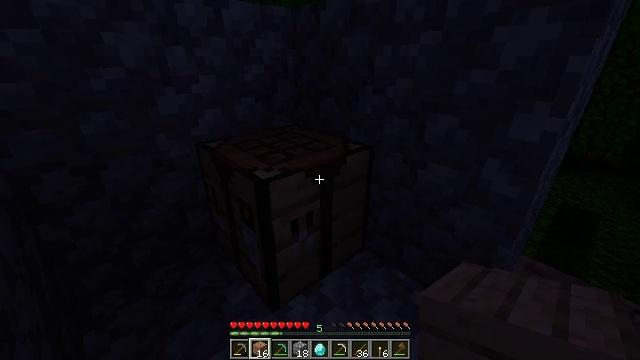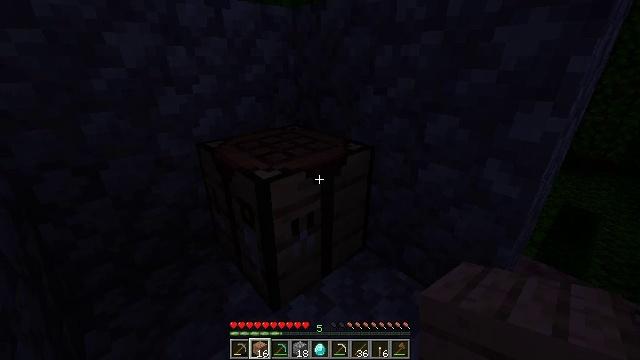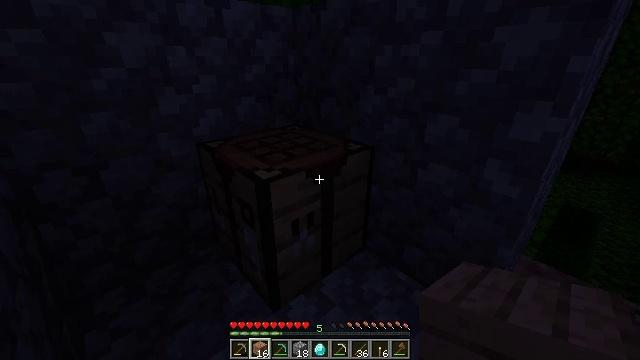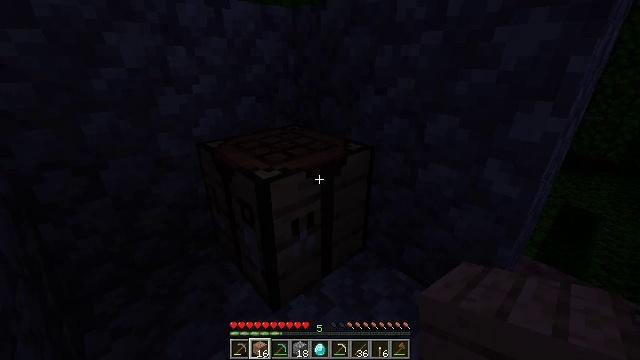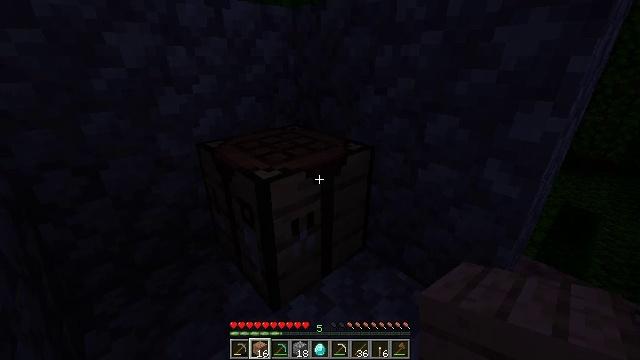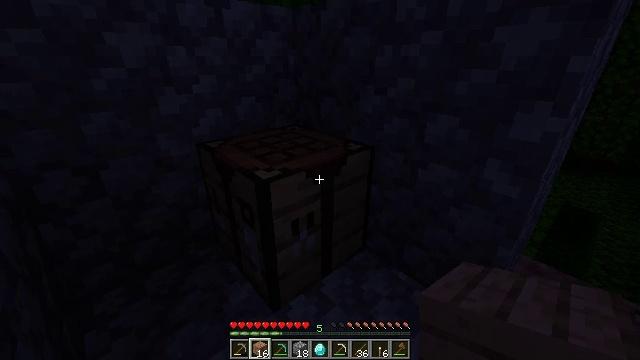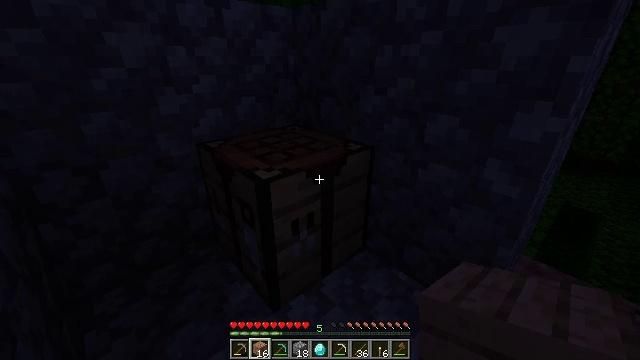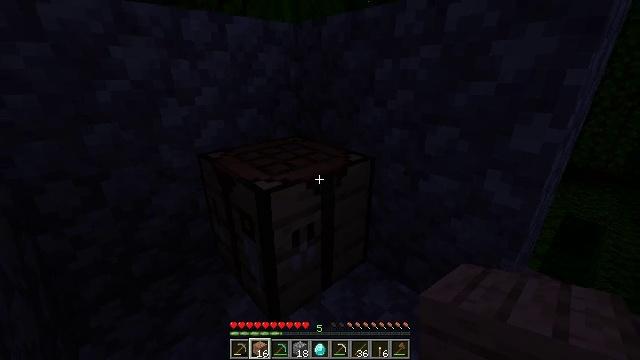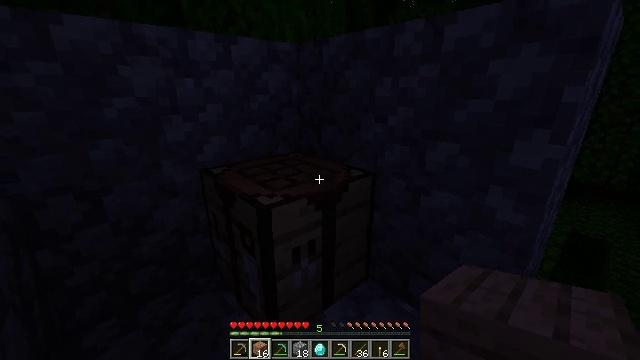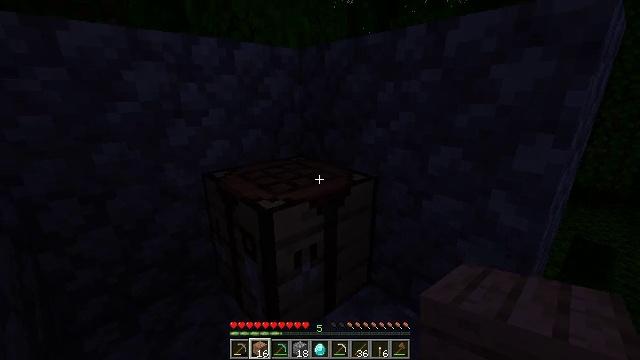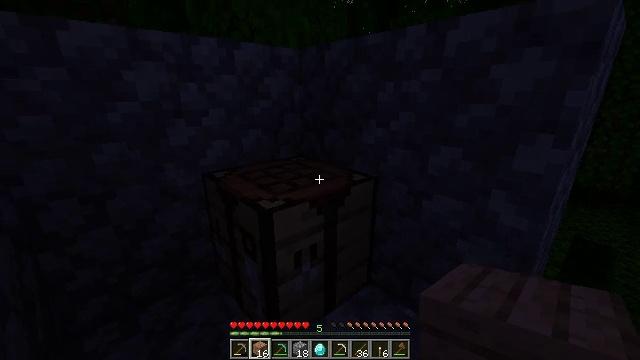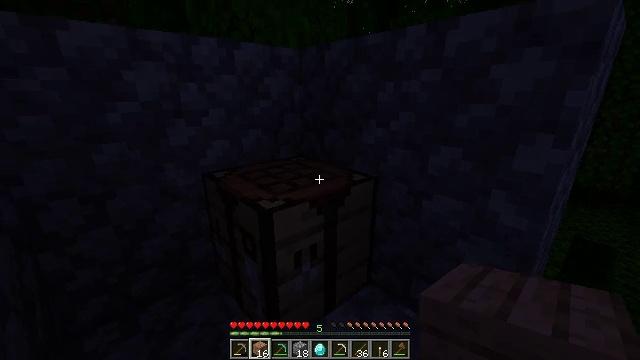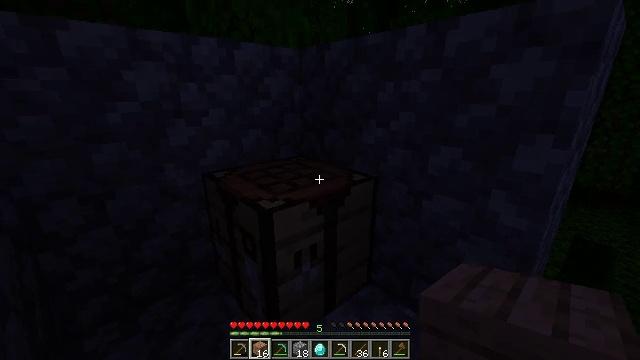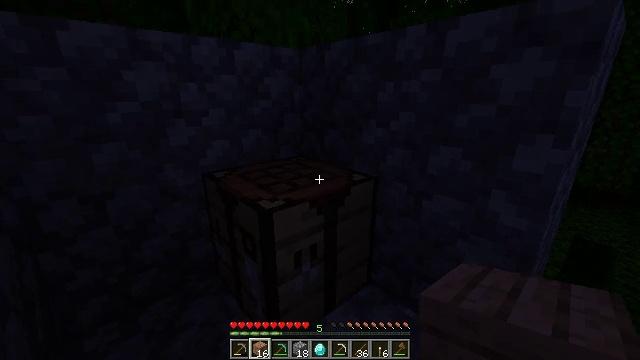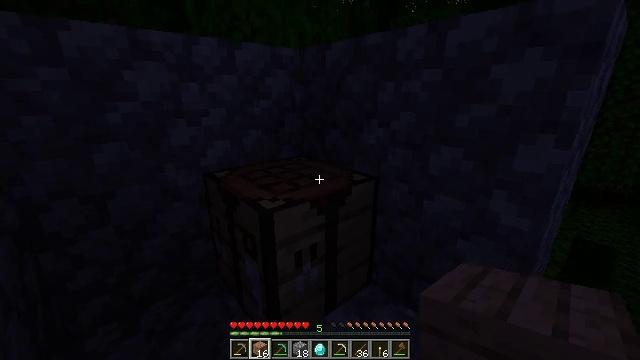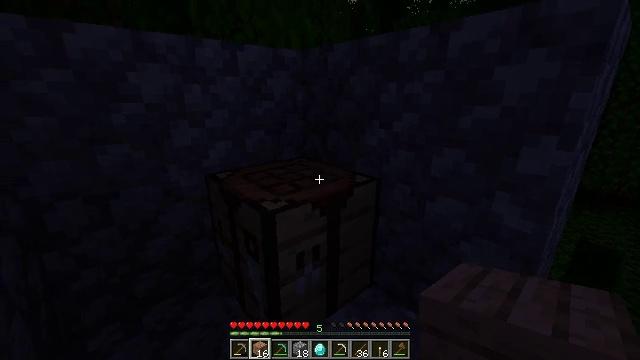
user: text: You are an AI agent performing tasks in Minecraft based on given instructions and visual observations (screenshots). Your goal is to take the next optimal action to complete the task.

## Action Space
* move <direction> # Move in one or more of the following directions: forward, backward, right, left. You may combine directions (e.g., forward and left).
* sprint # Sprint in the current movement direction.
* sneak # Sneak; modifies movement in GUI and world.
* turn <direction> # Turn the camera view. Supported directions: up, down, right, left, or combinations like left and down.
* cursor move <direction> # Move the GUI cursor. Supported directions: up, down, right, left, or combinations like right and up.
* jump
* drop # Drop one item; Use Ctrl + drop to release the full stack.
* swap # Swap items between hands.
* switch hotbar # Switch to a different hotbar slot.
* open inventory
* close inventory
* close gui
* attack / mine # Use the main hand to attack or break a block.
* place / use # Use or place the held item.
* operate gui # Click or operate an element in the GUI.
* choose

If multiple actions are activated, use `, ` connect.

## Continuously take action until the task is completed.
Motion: motion action
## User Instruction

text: Get a jungle door by crafting it on the crafting table.
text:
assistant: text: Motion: no_op
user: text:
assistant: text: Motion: no_op
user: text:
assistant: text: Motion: no_op
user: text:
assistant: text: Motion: no_op
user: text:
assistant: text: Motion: no_op
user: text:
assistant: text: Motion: no_op
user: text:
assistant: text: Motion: turn up
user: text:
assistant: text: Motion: turn up
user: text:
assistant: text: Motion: no_op
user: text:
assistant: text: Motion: no_op
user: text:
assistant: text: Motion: no_op
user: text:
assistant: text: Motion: no_op
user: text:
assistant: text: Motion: no_op
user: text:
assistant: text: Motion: no_op
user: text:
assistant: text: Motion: no_op
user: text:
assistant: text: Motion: turn left and up
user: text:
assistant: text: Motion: turn up
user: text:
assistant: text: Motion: turn up
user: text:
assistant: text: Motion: no_op
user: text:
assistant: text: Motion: no_op
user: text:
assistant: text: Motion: no_op
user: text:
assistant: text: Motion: no_op
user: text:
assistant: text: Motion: no_op
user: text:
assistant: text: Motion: no_op
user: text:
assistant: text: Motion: no_op
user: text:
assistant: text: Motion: turn right and down
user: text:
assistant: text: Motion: turn right and down
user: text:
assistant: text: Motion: turn right
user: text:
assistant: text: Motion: no_op
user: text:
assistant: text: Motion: no_op